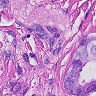
Metastatic tissue present: yes